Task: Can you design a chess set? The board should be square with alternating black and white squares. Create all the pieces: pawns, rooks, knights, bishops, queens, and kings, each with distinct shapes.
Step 1039:
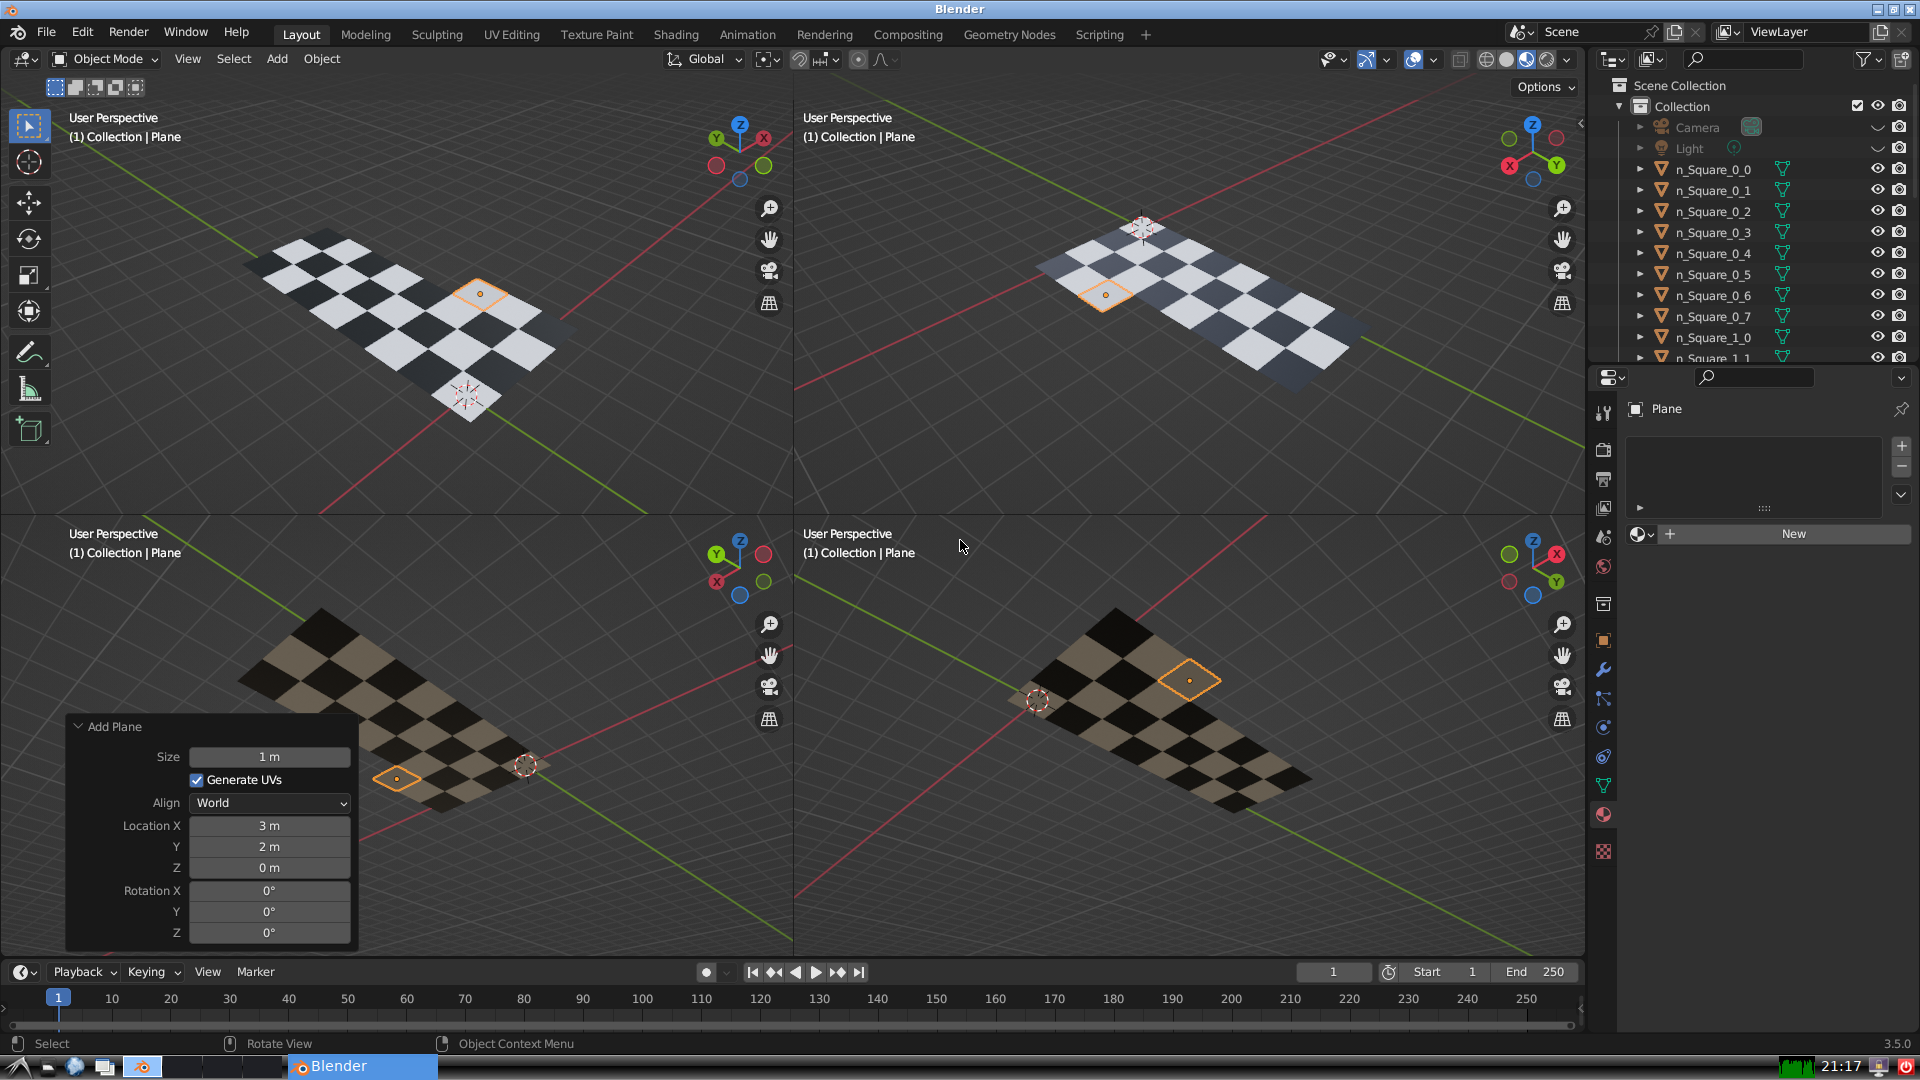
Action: {"key_press": ['Ctrl, Home']}